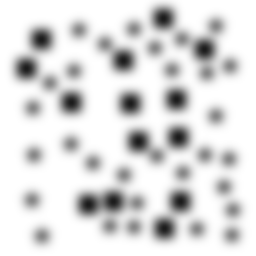
Squares: 14
Triangles: 0
Stars: 30
Total shapes: 44